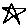
Label: star